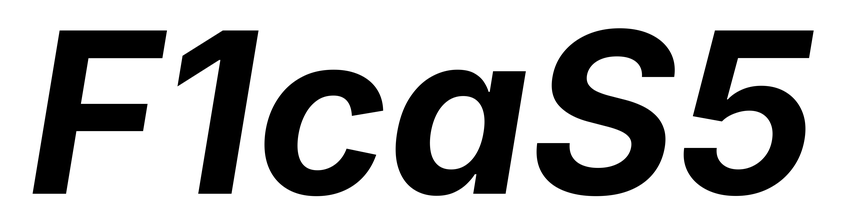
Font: Inter-Italic_Bold_Italic